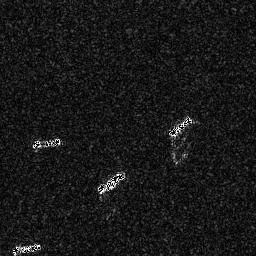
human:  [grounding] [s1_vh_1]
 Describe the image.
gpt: In the satellite image, there is  <ref>1 medium ship </ref> <box>[[65, 44, 75, 53, 0]]</box> located at right,  <ref>1 small ship </ref> <box>[[12, 53, 23, 58, 0]]</box> located at left,  <ref>1 medium ship </ref> <box>[[37, 66, 48, 75, 0]]</box> located at bottom,  <ref>1 small ship </ref> <box>[[4, 93, 16, 99, 0]]</box> located at bottom left.